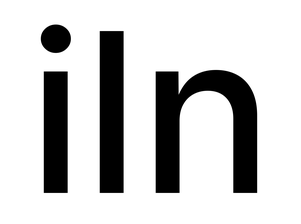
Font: Inter_Medium